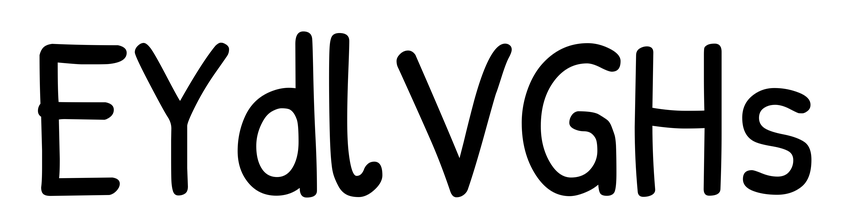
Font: PatrickHand-Regular